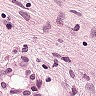
Metastatic tissue present: yes